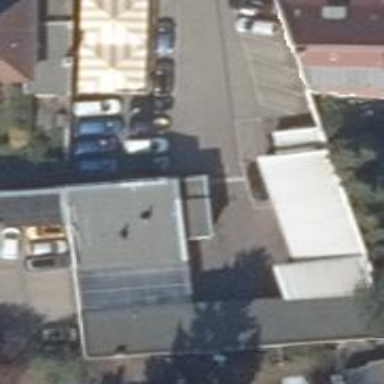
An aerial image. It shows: Shop that sells cars.